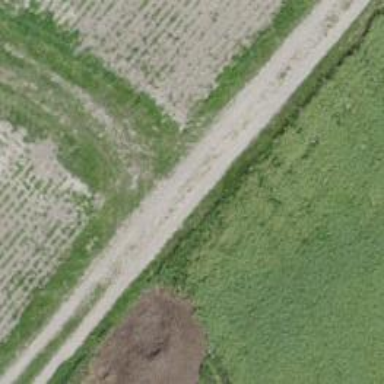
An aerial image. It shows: Grass track road with grade 5 tracktype.